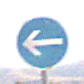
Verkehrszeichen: VorgeschriebeneFahrtrichtungHierLinks
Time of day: Midday
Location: Outdoor (Nature)
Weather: PartlyCloudy
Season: NotSpecified
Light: Natural